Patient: sex M, age 85
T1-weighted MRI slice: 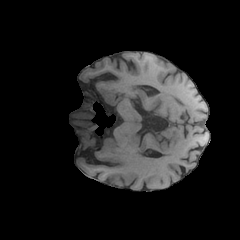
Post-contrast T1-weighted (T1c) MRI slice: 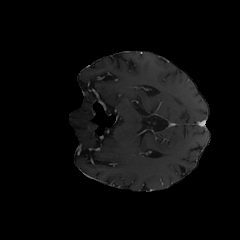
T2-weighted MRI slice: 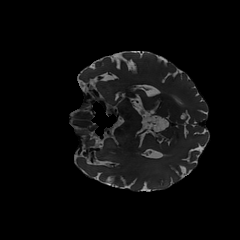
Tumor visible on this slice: no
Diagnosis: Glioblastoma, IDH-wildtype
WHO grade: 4